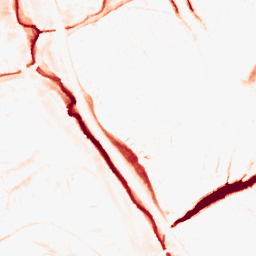
Category: morphological
Decomposition family: tophat
Decomposition parameters: size: 10
mode: black
Upsampling method: sinc_blackman
Upsampling parameters: scale: 4
kernel_size: 16
Upsampling scale: 4